Field crop: maize
Growth stage: 2
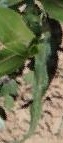
Species: maize